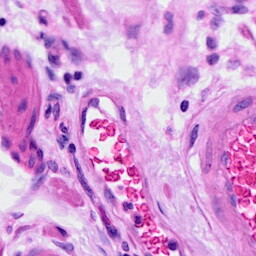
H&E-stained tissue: Ovarian